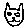
Label: cat